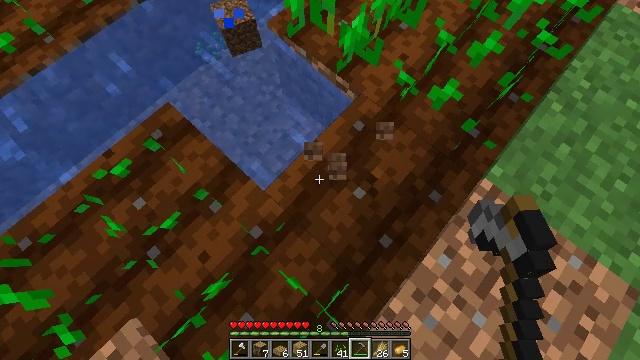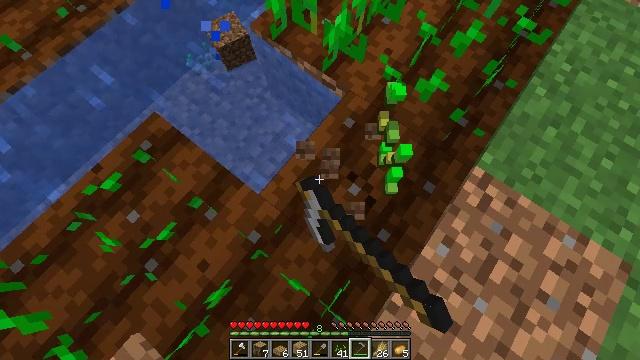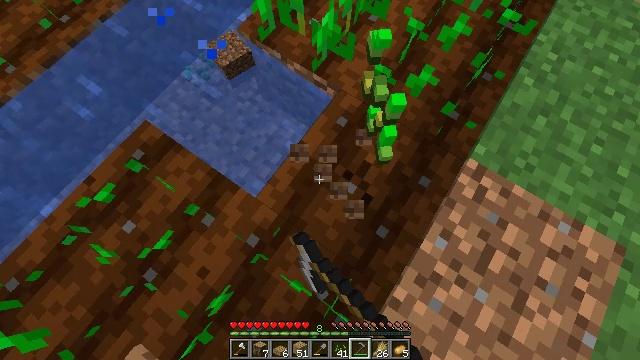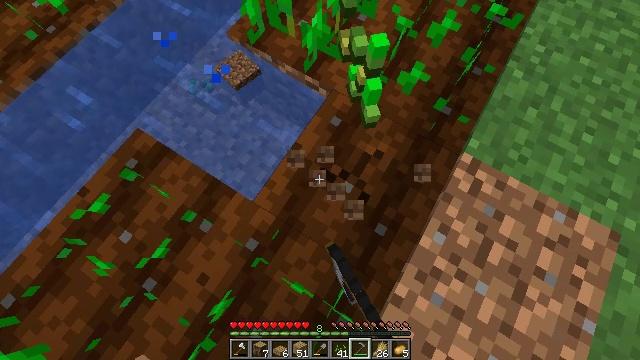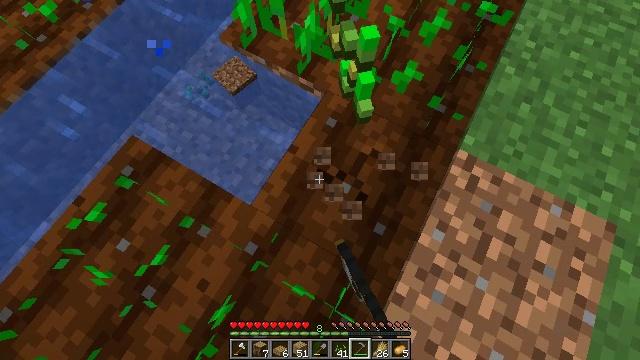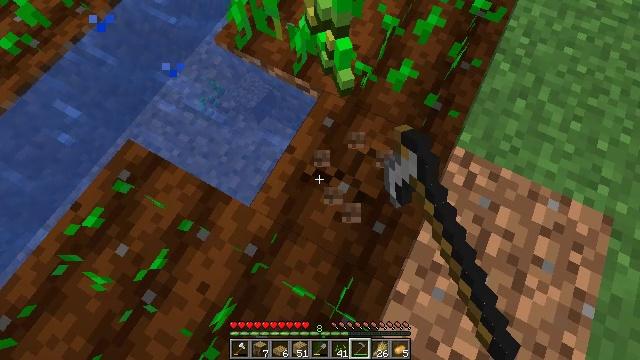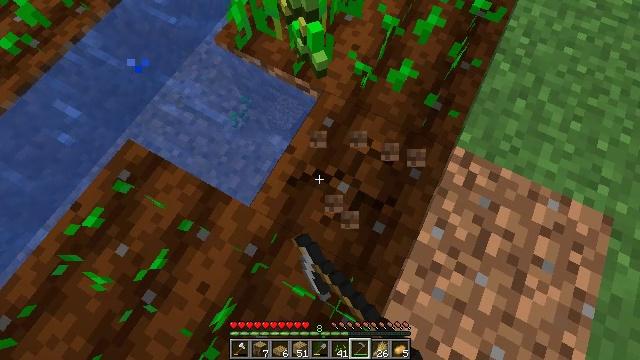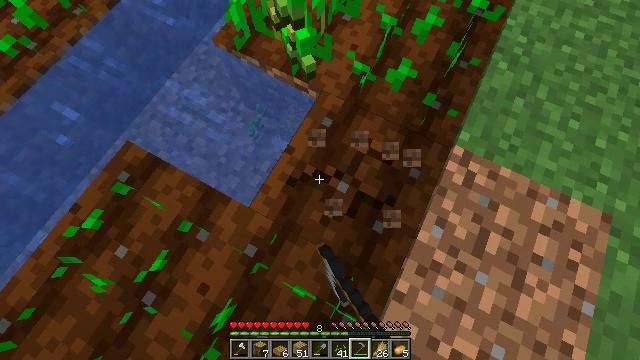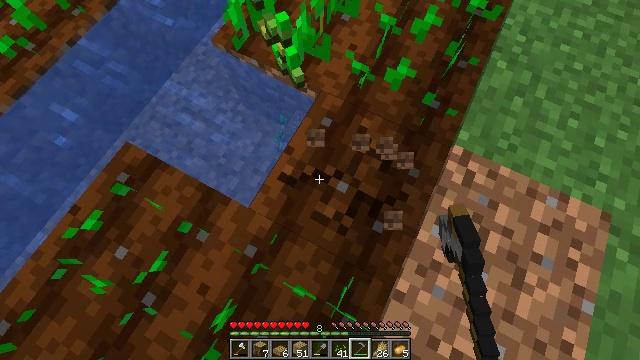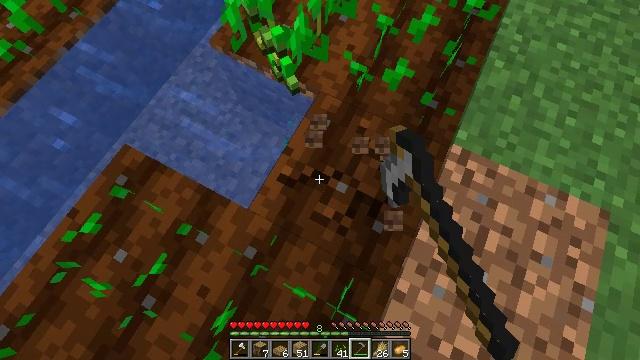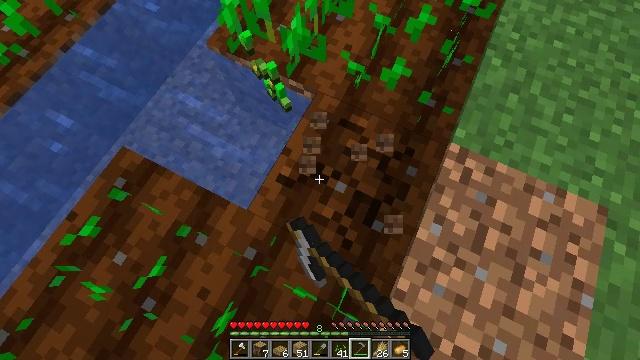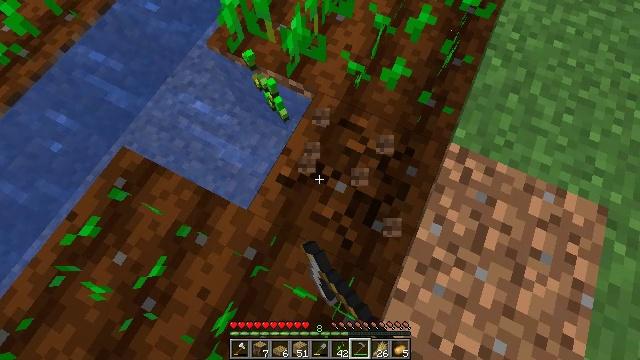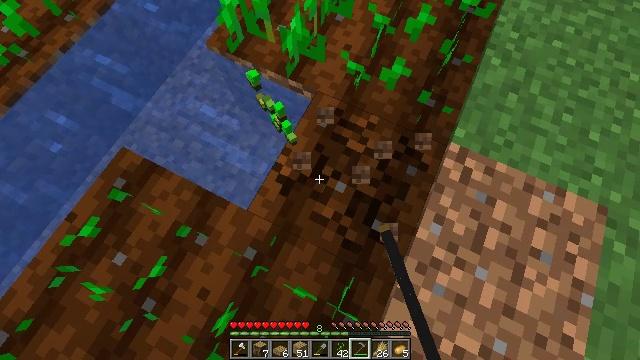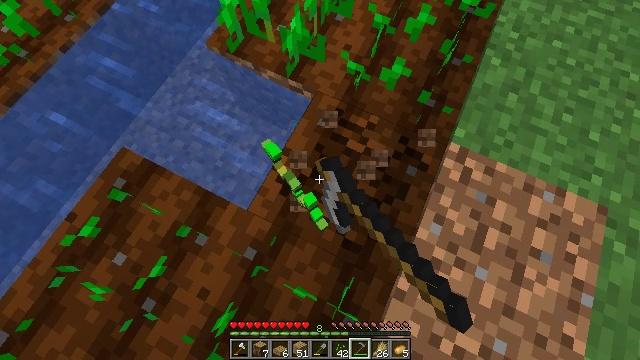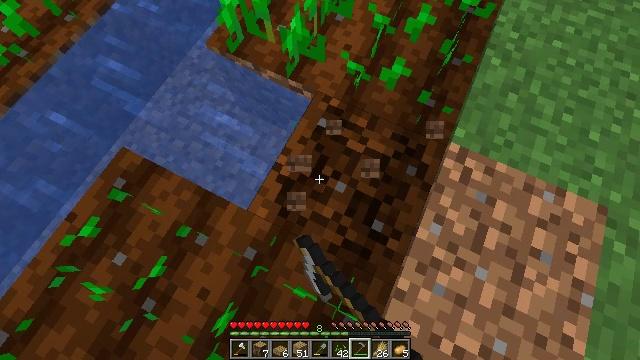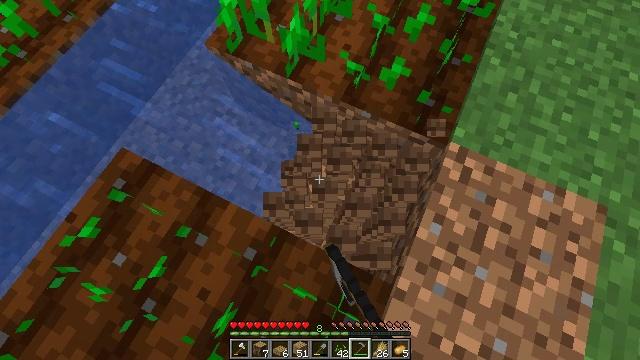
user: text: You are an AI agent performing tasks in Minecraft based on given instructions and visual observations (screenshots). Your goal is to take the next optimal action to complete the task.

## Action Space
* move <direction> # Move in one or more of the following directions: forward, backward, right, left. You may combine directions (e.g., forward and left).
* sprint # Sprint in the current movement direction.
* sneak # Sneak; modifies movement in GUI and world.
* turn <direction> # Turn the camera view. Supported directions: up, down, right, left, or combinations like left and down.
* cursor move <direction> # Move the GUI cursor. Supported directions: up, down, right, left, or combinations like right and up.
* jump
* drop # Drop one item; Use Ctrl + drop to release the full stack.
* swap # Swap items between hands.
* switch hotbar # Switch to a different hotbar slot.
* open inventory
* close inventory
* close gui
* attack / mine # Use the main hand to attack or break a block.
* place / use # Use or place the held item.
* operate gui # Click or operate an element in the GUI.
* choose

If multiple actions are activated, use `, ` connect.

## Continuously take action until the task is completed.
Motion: motion action
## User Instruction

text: Harvest farmland back to plain soil.
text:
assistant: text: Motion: turn right, attack / mine
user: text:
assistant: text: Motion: turn right, attack / mine
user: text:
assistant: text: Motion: turn right, attack / mine
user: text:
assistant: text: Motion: turn right, attack / mine
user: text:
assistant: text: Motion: turn right, attack / mine
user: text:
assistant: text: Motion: attack / mine
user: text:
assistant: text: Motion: attack / mine
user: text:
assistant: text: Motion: attack / mine
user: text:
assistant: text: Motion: attack / mine
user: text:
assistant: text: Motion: attack / mine
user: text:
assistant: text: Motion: attack / mine
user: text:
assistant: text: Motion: attack / mine
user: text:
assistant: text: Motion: attack / mine
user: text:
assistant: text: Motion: attack / mine
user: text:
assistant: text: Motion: attack / mine
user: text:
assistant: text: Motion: attack / mine
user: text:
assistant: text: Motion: turn right, attack / mine
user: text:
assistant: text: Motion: turn right, attack / mine
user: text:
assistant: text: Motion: turn right, attack / mine
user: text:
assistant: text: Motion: attack / mine